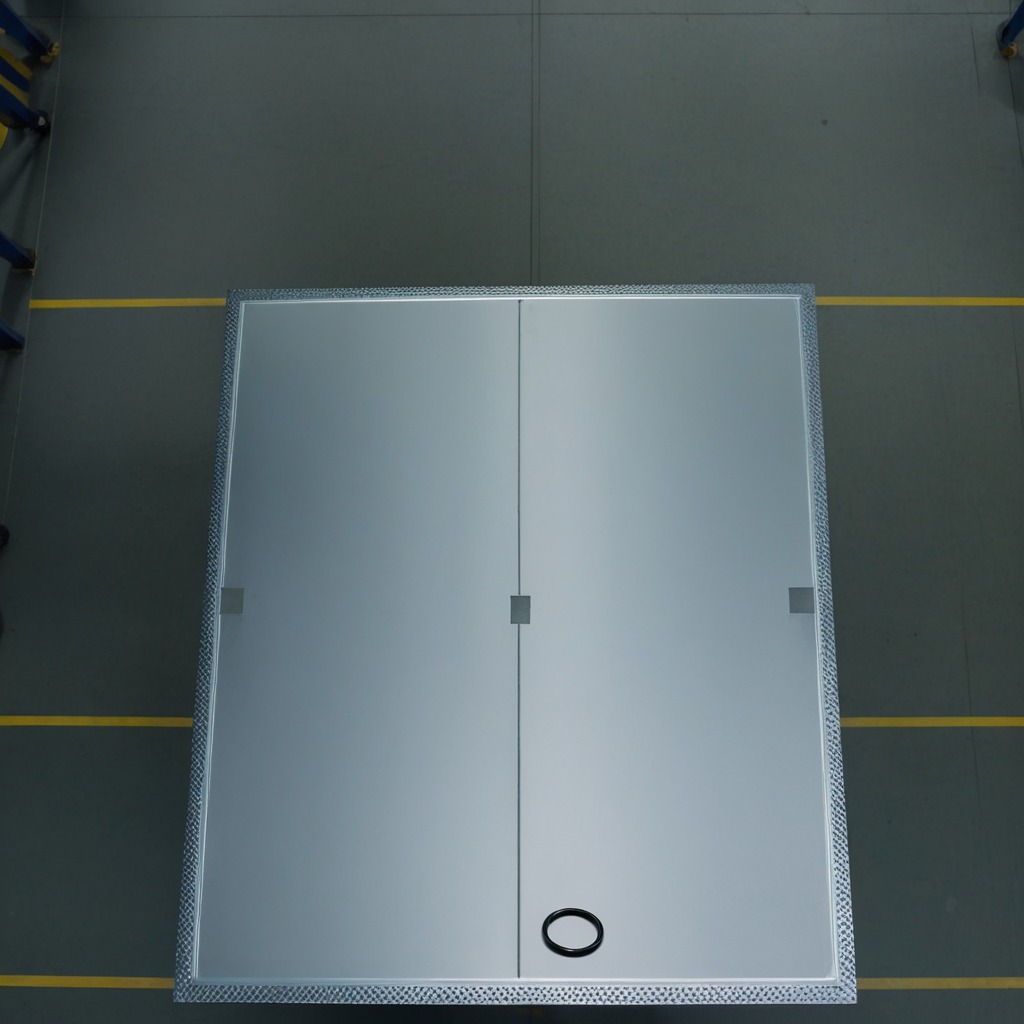
A rubber O-ring is lying on a toolbox surface in an airplane hangar workshop 8K.